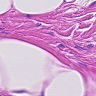
Metastatic tissue present: no